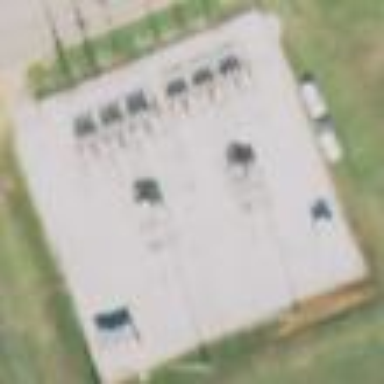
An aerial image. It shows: Distribution power substation secured by fence.